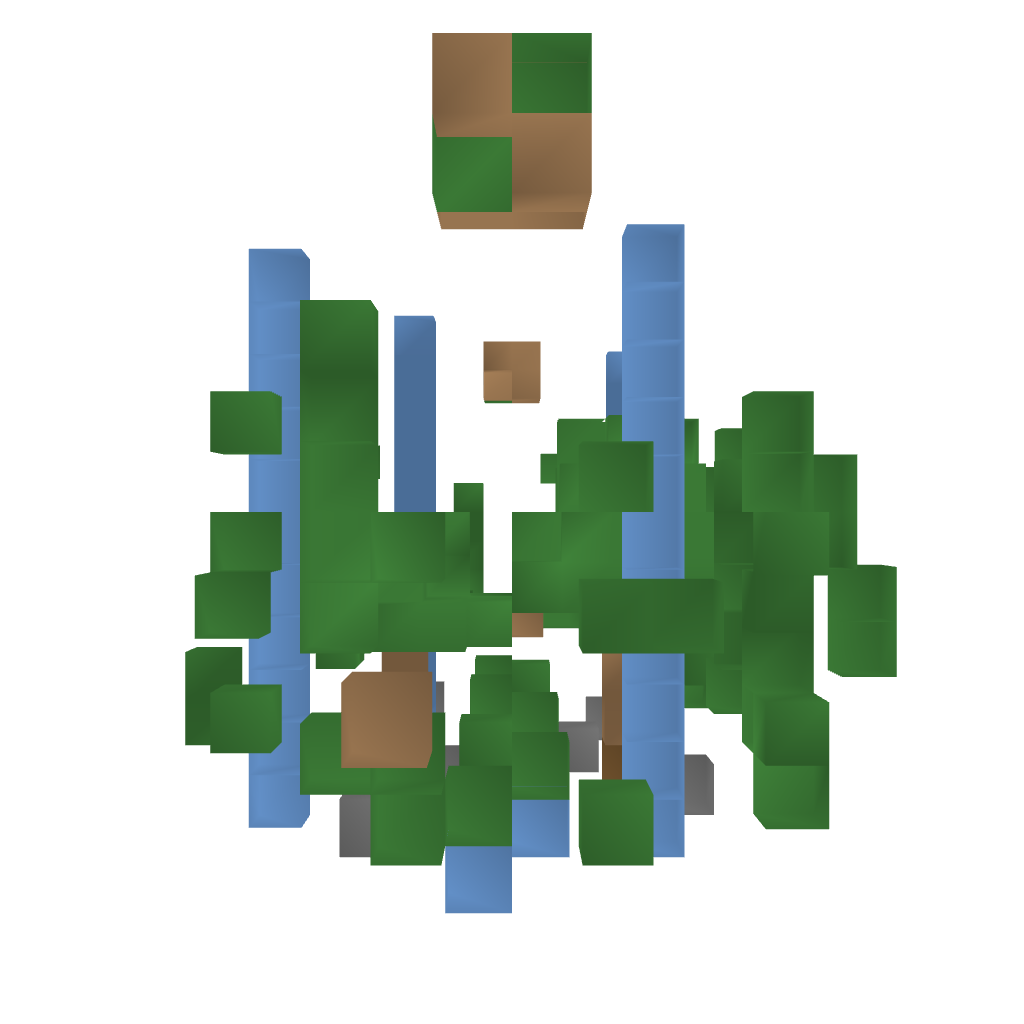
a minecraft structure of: temple of nature bad low quality